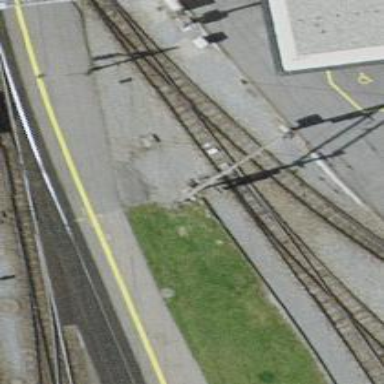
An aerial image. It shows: Railway switch.